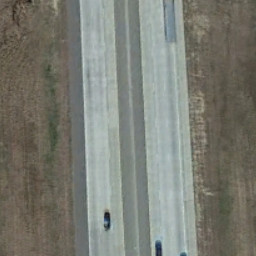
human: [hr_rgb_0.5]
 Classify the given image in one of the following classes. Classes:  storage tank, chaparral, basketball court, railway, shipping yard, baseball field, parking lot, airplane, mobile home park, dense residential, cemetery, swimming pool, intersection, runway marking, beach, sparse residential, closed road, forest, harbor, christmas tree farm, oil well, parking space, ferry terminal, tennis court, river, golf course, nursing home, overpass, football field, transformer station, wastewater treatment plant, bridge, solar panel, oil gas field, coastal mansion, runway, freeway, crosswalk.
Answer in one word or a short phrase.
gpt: freeway